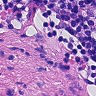
Metastatic tissue present: no